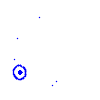
Particle: kaon